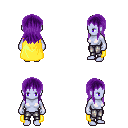
a pixel art fantasy rpg character, female body template, dark elf, purple skin, yellow cape, metal pants, purple unkempt hairstyle, four views (front, back, left, right), 2x2 character sprite sheet, small pixel art, hard edges, no anti-aliasing